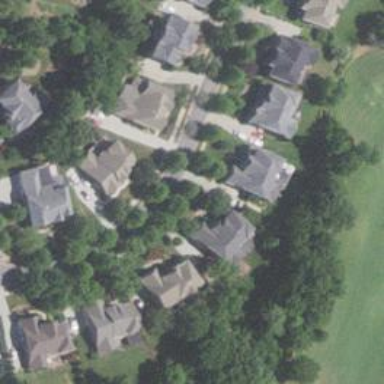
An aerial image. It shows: Residential road.